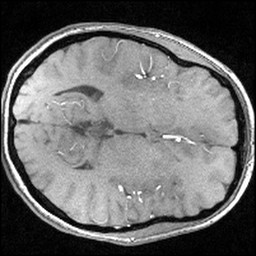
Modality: angio
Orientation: axial
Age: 24
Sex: female
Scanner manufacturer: siemens
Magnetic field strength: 3 T
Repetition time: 0.025 s
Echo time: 0.00334 s